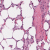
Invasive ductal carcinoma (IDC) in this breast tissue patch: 0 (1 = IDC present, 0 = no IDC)